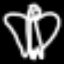
Label: angel